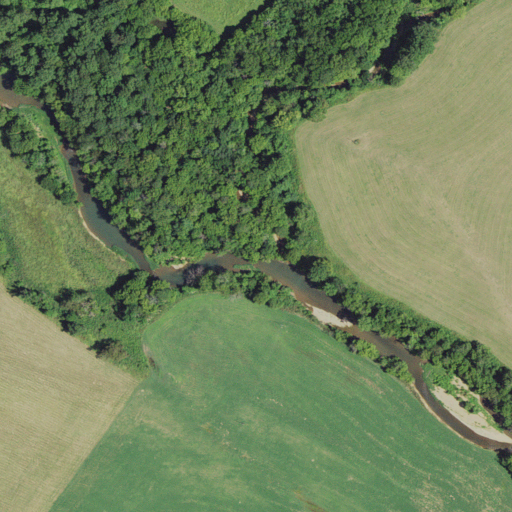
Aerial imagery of valley in Missouri named Barren Hollow containing pasture, deciduous forest, and barren land